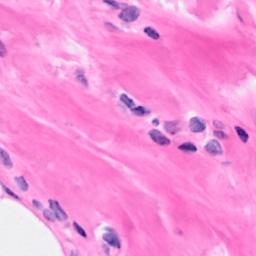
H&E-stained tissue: Breast